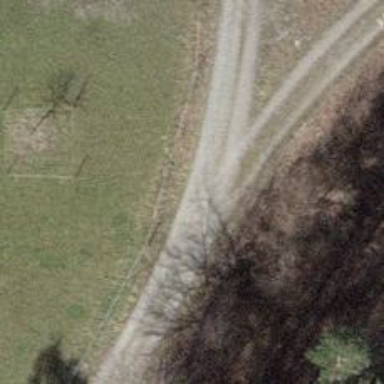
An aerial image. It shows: Track with grade 3 surface.